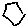
Label: hexagon